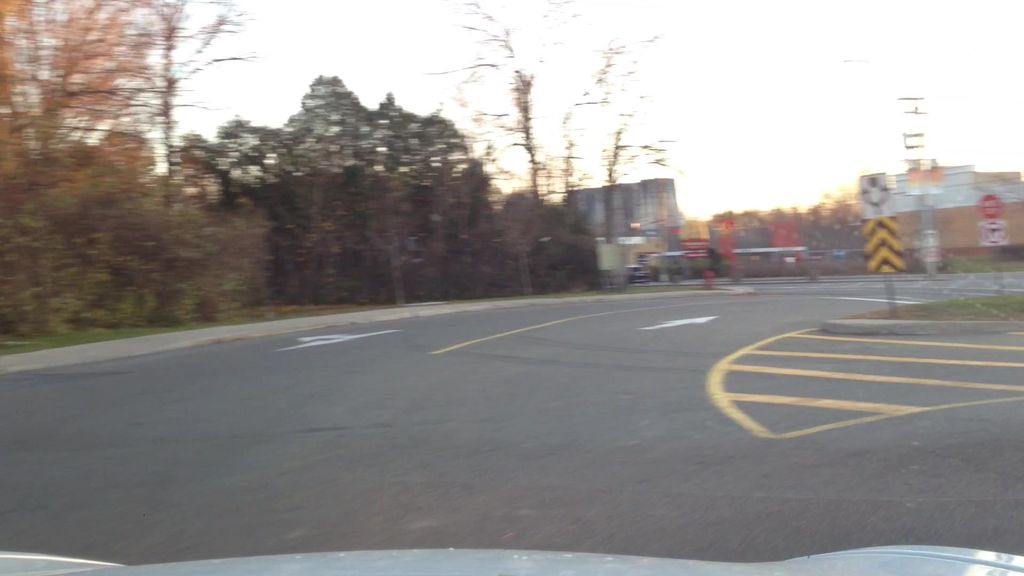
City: montreal